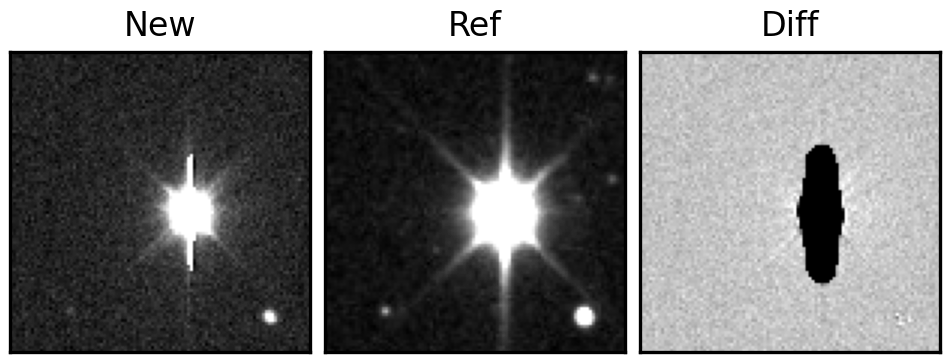
Label: bogus